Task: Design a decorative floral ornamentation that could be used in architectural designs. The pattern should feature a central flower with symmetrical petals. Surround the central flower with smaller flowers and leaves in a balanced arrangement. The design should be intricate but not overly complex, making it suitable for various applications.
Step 1779:
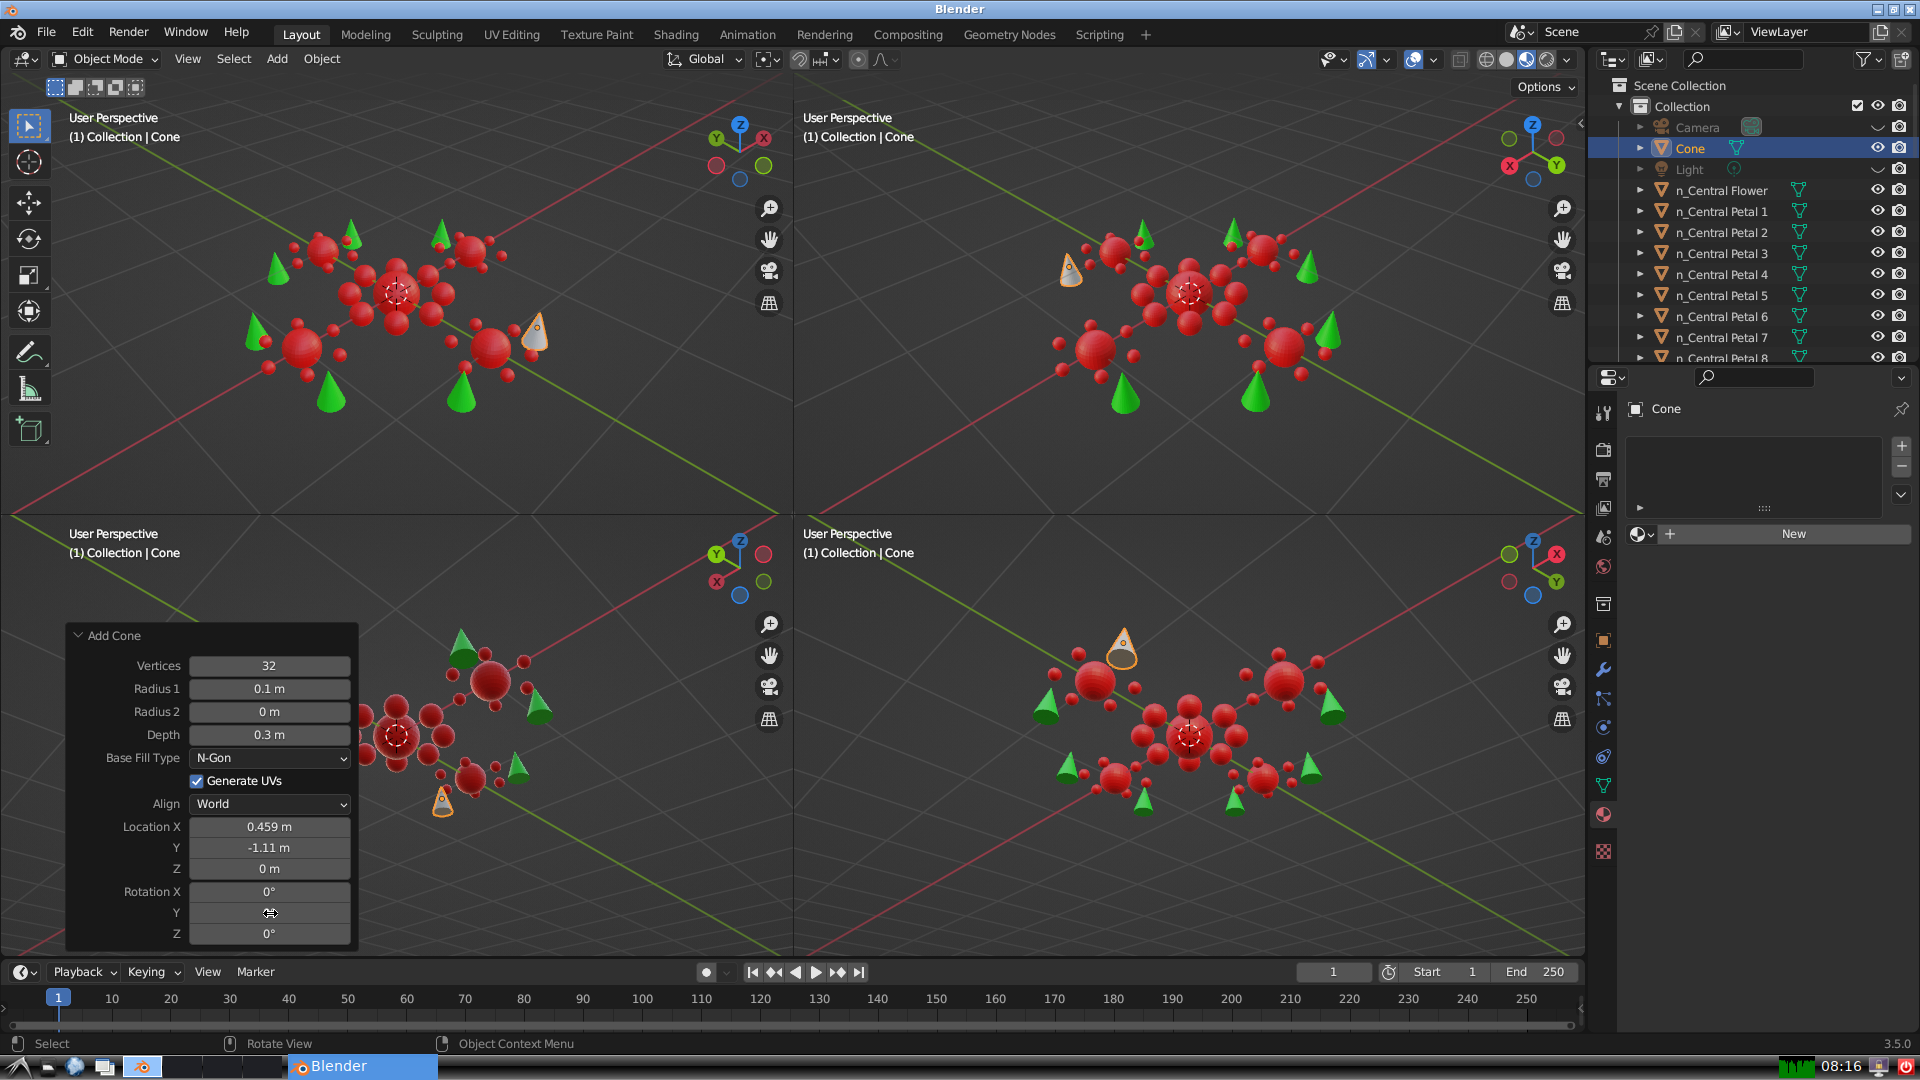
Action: click: no